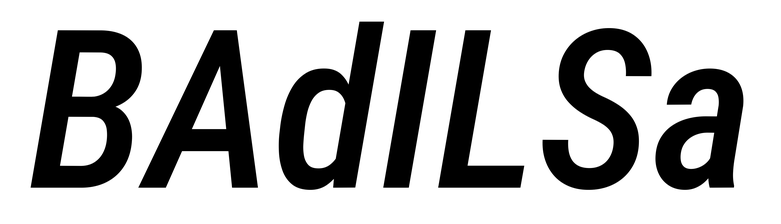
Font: Roboto-Italic_Condensed_Medium_Italic